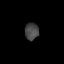
Tissue: skin
Cell type: Fibroblasts
Senescence score: 0.8604
Nuclear area (px): 233
Mean DAPI intensity: 69.584